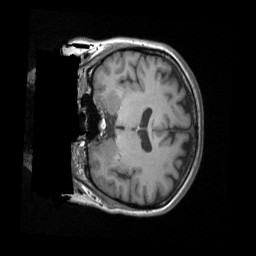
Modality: T1w
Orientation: coronal
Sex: female